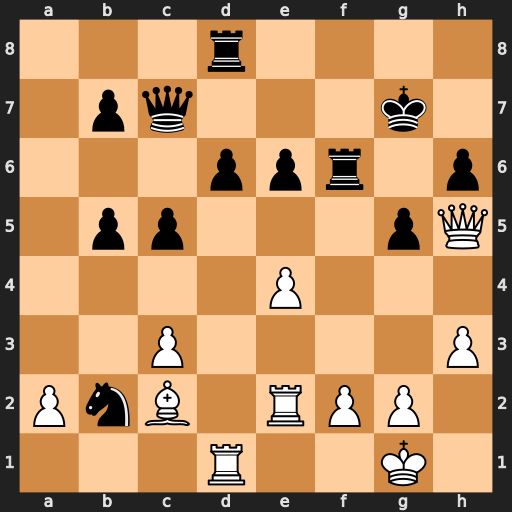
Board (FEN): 3r4/1pq3k1/3ppr1p/1pp3pQ/4P3/2P4P/PnB1RPP1/3R2K1
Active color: w
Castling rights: -
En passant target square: -
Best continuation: Rxd6 Qxd6 e5 Qe7 exf6+ Qxf6 Re3